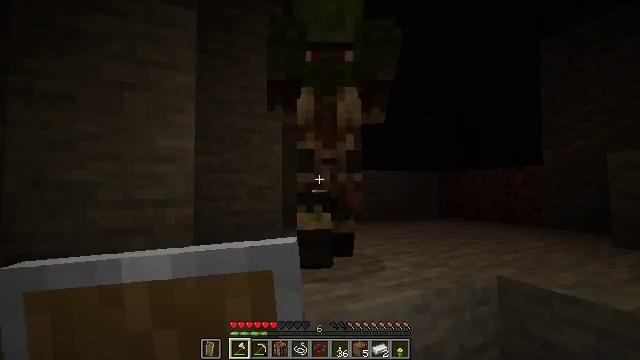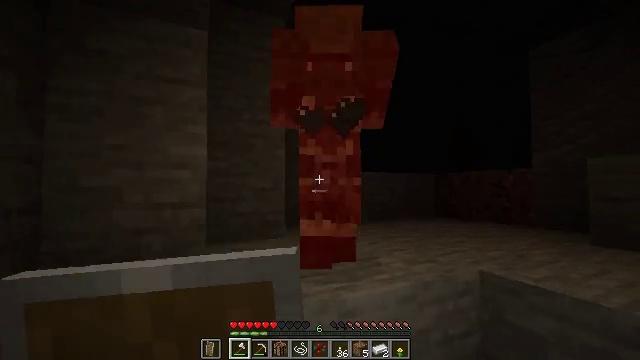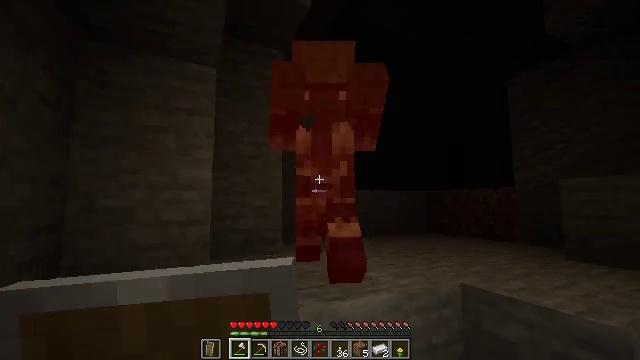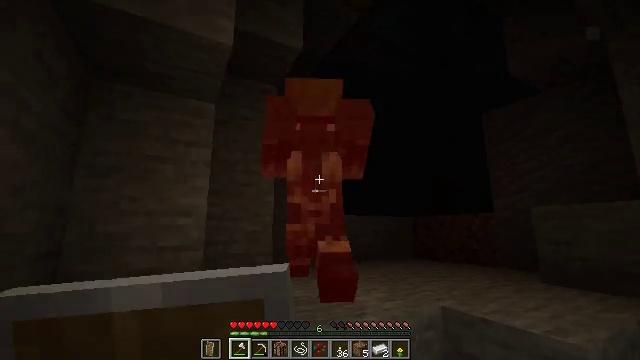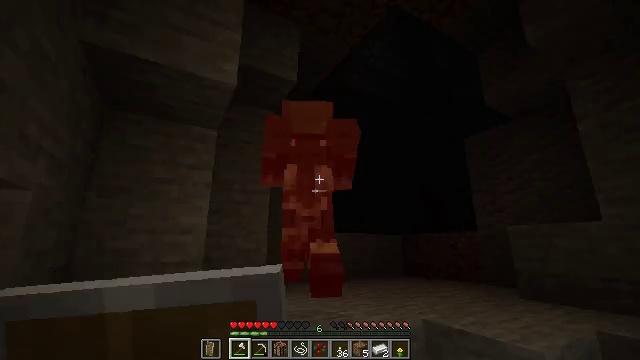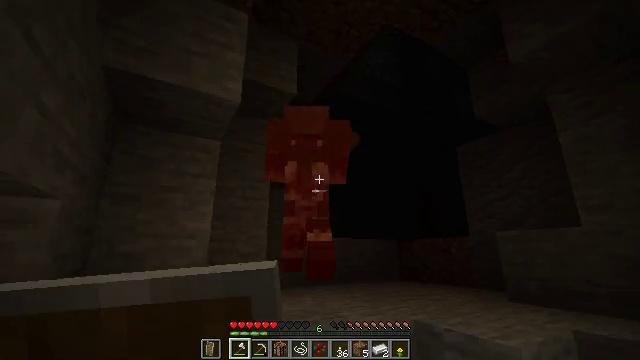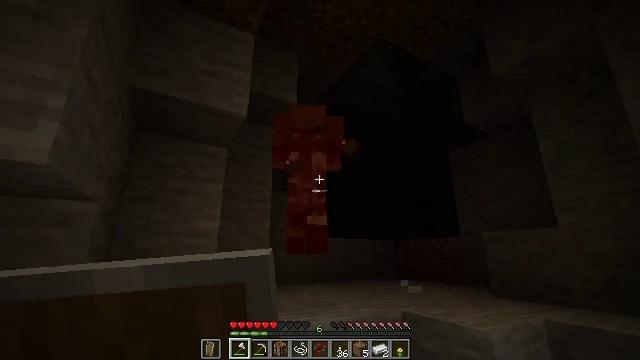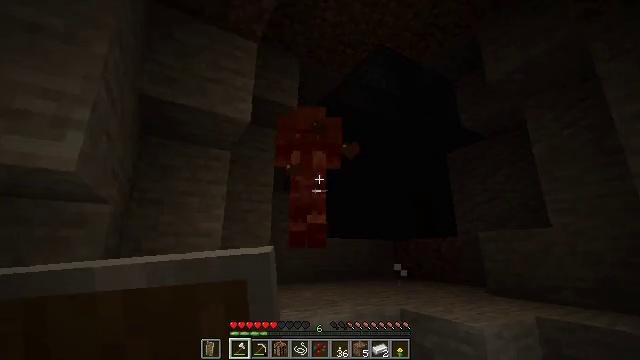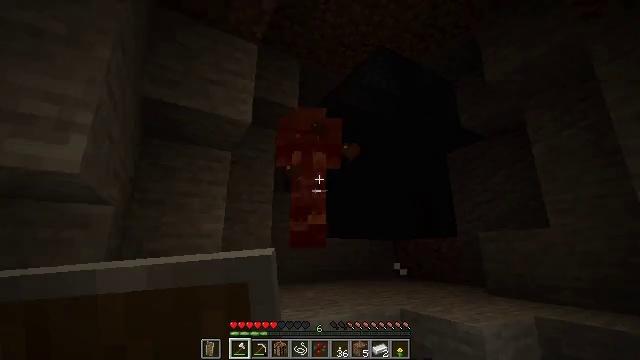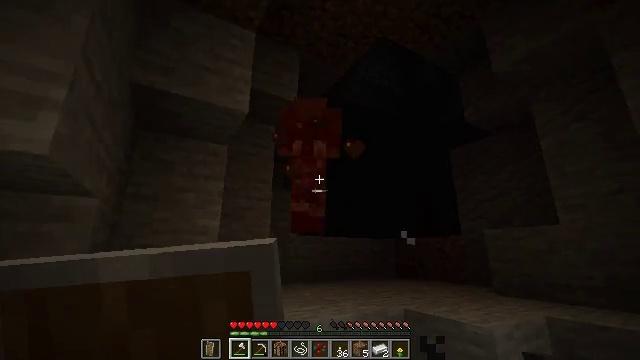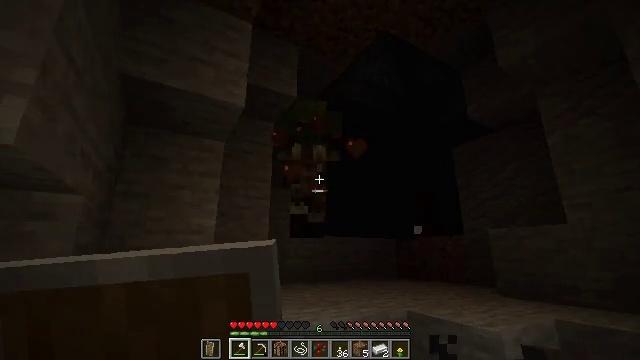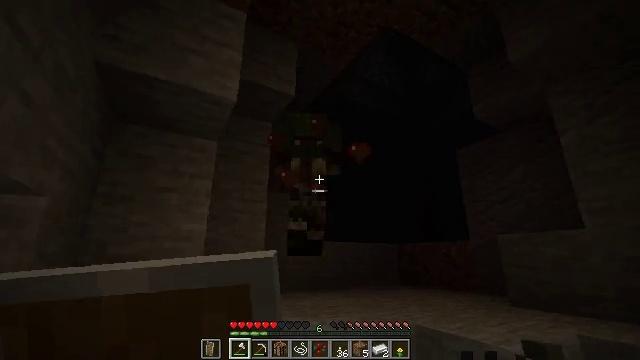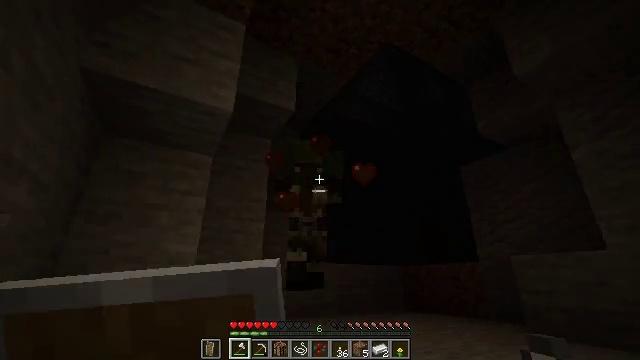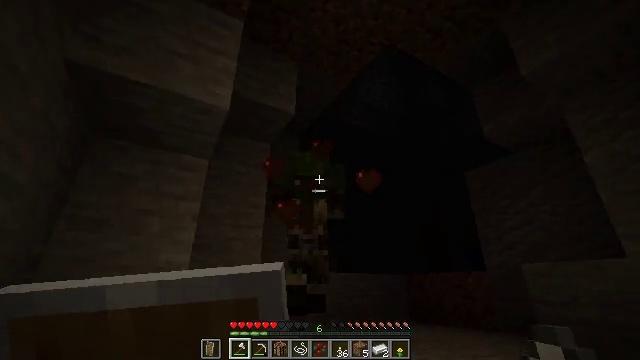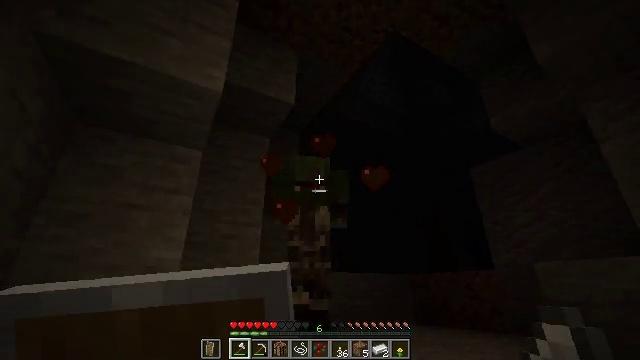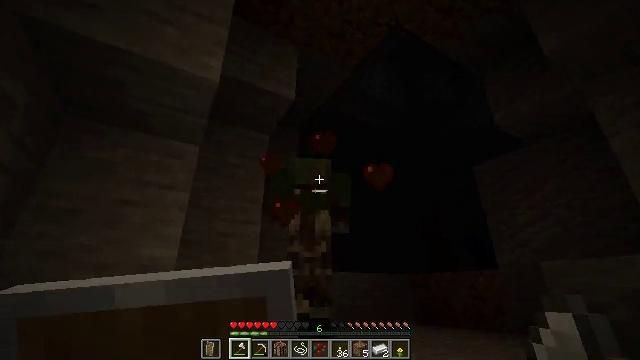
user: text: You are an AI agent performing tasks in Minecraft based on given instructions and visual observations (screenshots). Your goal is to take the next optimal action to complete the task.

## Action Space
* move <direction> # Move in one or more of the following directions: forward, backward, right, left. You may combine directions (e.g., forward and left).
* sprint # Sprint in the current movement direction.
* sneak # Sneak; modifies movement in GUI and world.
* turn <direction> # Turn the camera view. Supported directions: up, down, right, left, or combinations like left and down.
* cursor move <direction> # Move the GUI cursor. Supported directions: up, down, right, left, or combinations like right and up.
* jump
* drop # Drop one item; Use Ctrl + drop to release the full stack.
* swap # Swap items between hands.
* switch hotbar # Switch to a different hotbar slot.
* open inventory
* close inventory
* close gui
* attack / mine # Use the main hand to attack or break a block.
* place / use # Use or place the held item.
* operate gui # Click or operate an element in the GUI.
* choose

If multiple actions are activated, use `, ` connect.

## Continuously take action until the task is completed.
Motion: motion action
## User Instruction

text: Kill undead mobs.
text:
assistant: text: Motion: move back
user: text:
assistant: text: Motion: move back, turn up
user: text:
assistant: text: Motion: move back, turn right and up
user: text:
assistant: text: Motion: move back, turn right and up
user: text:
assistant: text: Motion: move back, turn up
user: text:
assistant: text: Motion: move back
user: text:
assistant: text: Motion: no_op
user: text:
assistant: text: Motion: move forward
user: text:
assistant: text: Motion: move forward
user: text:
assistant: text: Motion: move forward
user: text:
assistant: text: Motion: move forward, turn up
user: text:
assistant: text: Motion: move forward, turn up
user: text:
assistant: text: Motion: move forward, turn up
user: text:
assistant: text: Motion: move forward
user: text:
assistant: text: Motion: move forward
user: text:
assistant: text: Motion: move back, turn down
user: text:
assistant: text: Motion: move back, turn down, attack / mine
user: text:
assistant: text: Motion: move back, turn down
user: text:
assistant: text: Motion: move back, turn down, attack / mine
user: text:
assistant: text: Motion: move back
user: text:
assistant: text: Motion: move back
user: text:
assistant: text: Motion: no_op